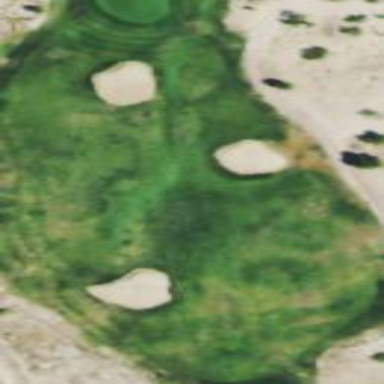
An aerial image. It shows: Golf fairway in the image.